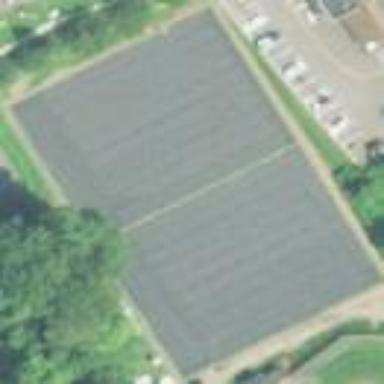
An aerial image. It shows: Tennis court on pitch.